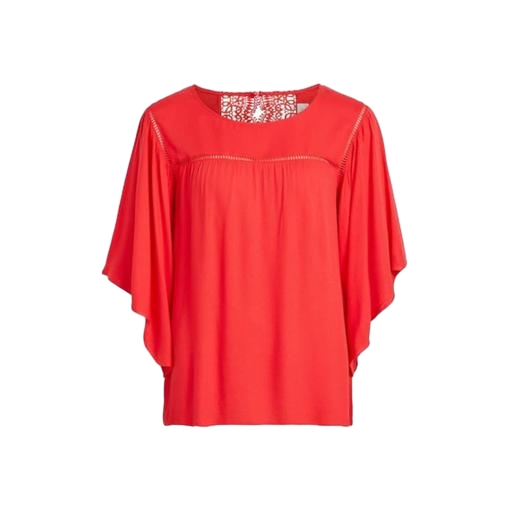
red flutter-sleeve top only macy, red flutter-sleeve lace, red lace-paneled bell-sleeve tunic, white background